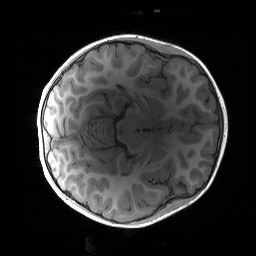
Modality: T1w
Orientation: axial
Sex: female
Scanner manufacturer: siemens
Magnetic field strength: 3 T
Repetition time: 1.9 s
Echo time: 0.00243 s